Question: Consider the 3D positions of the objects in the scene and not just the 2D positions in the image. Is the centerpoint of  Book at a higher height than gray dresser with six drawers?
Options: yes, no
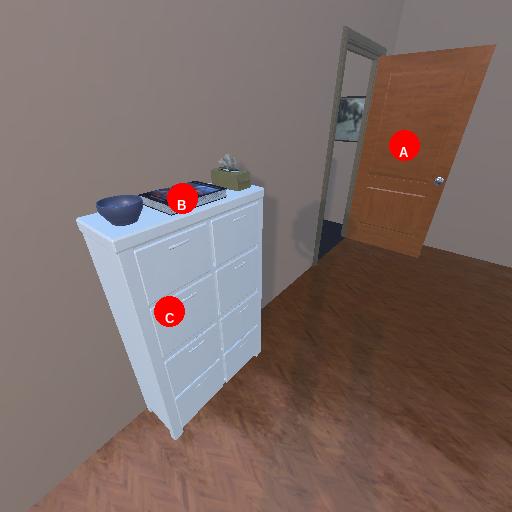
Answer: yes